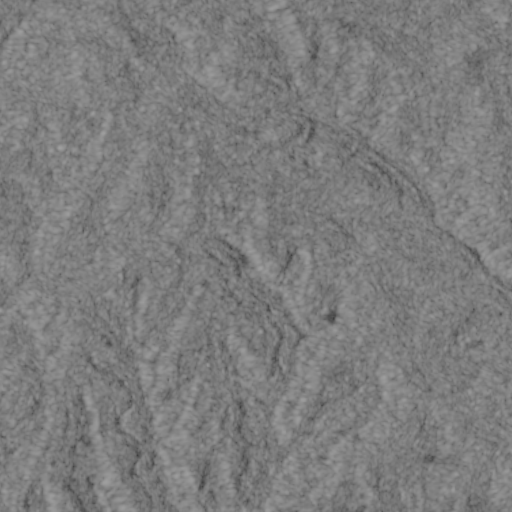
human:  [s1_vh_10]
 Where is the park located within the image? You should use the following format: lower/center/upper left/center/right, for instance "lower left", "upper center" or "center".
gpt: The park is located in the center left of the image.
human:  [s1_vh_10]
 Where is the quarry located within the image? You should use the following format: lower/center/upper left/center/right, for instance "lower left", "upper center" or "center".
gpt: The quarry is located in the lower right of the image.
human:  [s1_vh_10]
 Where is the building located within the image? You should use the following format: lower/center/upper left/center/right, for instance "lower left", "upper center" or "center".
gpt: The building is located in the center of the image.
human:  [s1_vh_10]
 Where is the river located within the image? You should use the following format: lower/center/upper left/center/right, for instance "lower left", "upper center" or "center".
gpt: The river is located in the lower left of the image.
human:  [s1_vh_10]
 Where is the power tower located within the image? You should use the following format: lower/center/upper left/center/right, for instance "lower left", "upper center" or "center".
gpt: There is no power tower in the image.

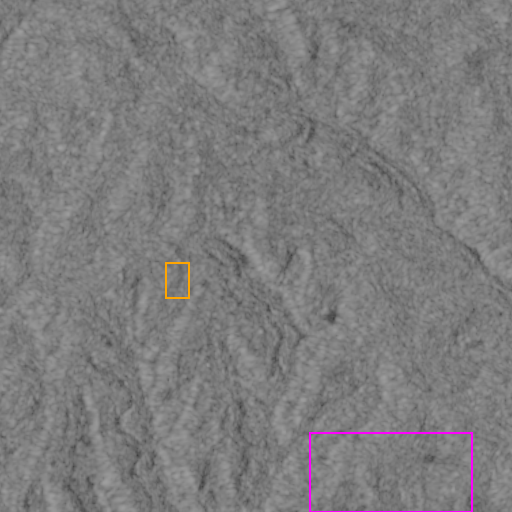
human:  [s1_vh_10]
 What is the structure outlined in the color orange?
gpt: The structure outlined in orange is a park.
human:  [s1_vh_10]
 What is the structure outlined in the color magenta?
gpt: The structure outlined in magenta is a quarry.
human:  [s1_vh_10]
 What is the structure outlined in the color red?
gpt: There is no red outline.